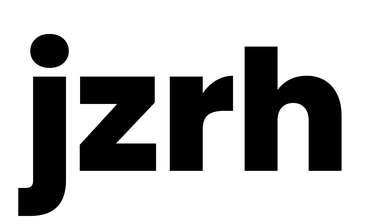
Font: Poppins-ExtraBold